Question: What is the value of the measurement in the image?
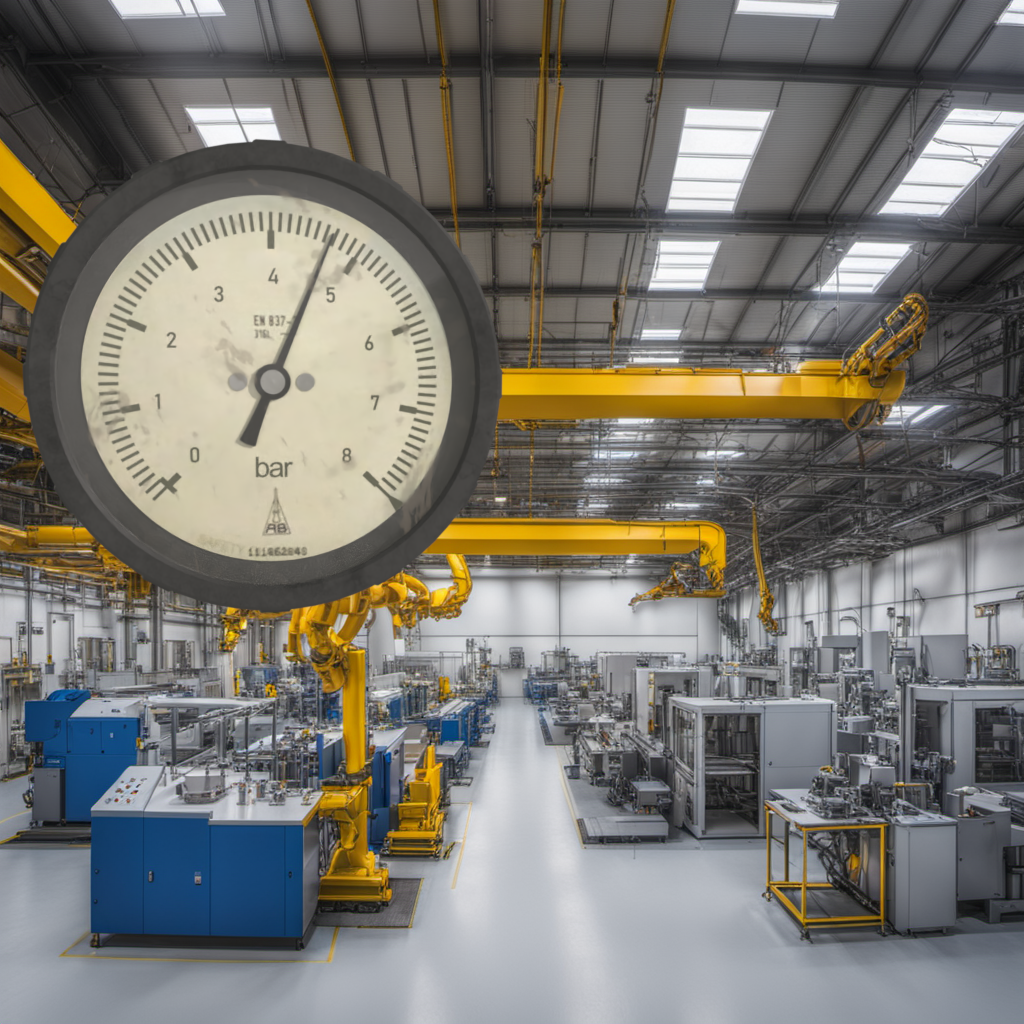
Answer: The result is 4.66
Question: What is the value range of the measurement in the image?
Answer: The range is from 0 to 8
Question: What is the minimum and maximum reading range of the measurement in the image?
Answer: The minimum value is 0 and the maximum value is 8